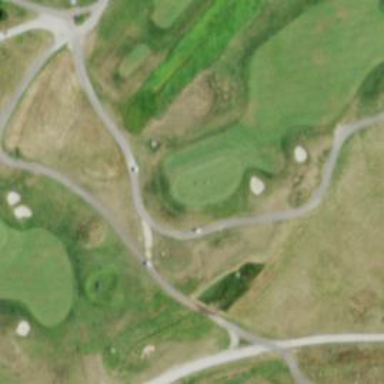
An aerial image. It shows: Golf hole.